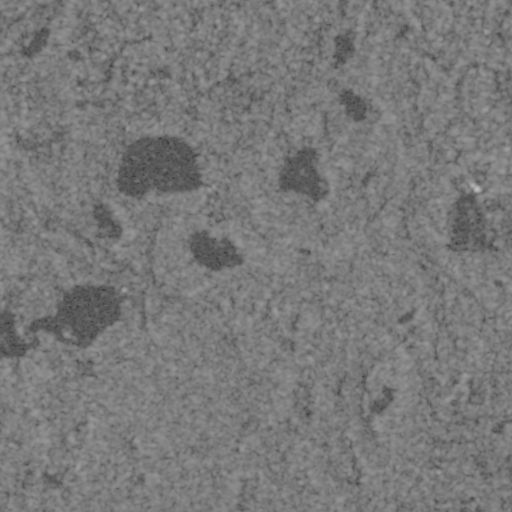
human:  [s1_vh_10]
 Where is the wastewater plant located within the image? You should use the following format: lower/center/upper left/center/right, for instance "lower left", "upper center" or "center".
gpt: The wastewater plant is located in the center right of the image.
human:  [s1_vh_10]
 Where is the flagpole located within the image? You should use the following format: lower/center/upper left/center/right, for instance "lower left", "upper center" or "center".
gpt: The flagpole is located in the lower left of the image.
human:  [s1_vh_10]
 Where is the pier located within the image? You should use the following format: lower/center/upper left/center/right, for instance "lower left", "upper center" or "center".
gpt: The pier is located in the center left of the image.
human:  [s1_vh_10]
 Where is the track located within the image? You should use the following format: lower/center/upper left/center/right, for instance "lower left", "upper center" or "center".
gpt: There is no track in the image.

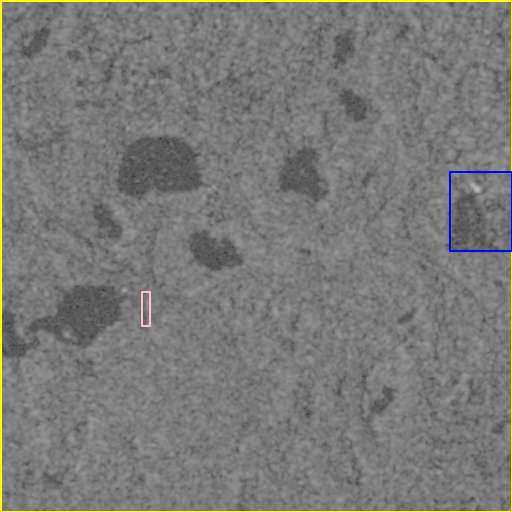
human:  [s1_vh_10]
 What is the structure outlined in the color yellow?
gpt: The structure outlined in yellow is a park.
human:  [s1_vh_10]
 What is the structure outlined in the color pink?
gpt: The structure outlined in pink is a parking lot.
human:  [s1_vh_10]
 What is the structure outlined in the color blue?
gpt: The structure outlined in blue is a wastewater plant.
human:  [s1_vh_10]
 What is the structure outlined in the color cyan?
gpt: There is no cyan outline.